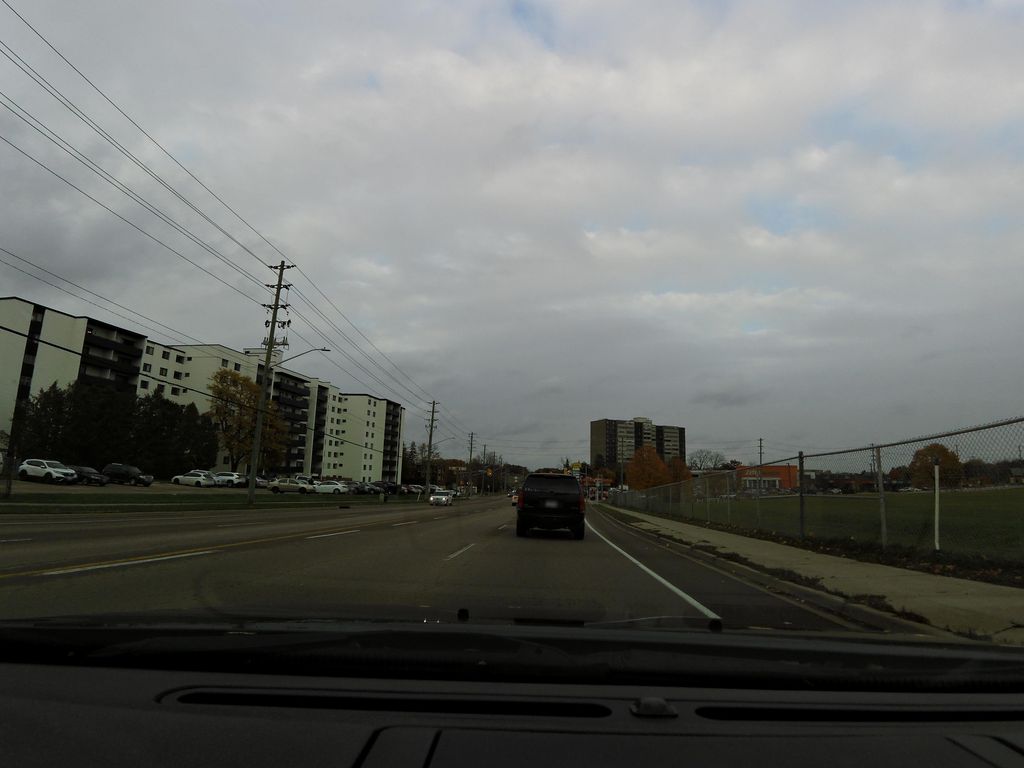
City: kitchener-waterloo